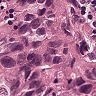
Metastatic tissue present: yes